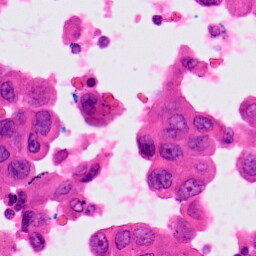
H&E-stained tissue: Lung